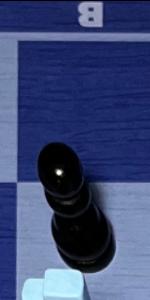
Label: Pawn_Black